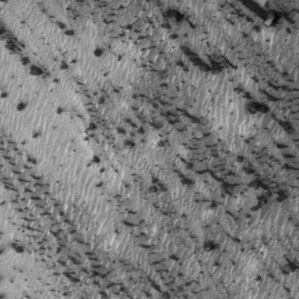
Label: frost